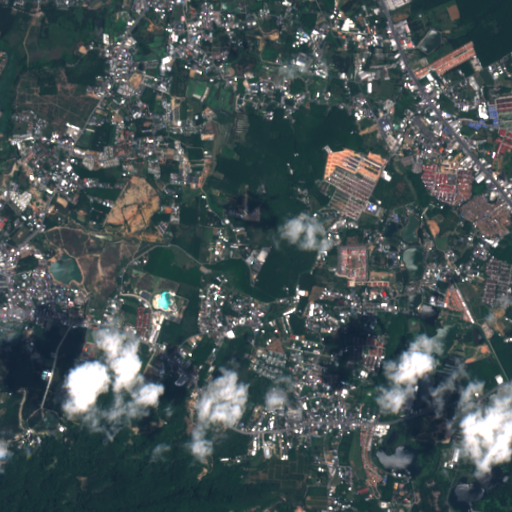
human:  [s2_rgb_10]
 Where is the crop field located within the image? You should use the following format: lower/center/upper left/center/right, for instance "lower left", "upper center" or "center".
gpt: The crop field is located in the upper right of the image.
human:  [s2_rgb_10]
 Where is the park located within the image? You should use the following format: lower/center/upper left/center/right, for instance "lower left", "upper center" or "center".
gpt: The park is located in the upper left of the image.
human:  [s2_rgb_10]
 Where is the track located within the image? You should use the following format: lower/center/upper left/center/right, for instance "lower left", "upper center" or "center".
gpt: The track is located in the center left of the image.
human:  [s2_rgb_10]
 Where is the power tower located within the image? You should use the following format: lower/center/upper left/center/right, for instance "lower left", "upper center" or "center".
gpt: There is no power tower in the image.